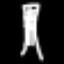
Label: The Eiffel Tower